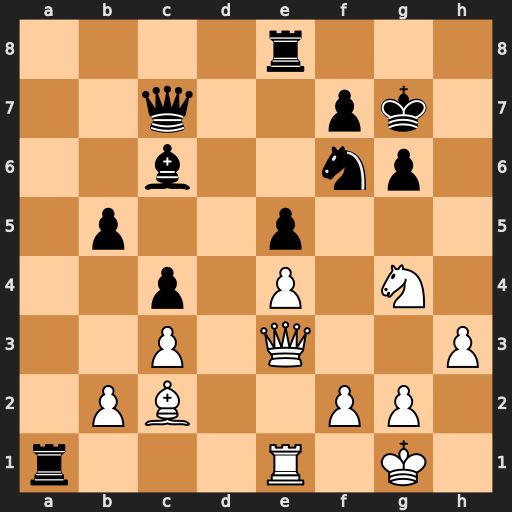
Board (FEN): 4r3/2q2pk1/2b2np1/1p2p3/2p1P1N1/2P1Q2P/1PB2PP1/r3R1K1
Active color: w
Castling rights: -
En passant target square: -
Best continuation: Qh6+ Kg8 Nxf6#